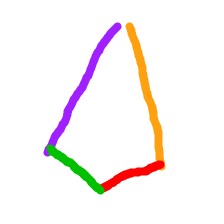
Shape: kite